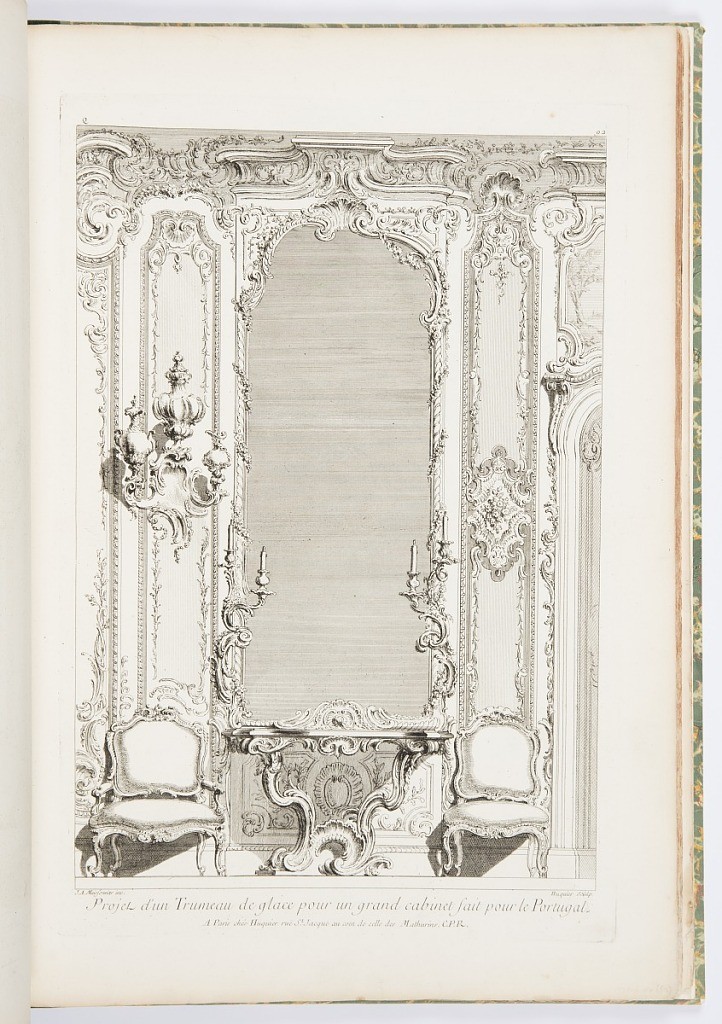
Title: Plate 2, Projet d'un Trumeau de glace pour un grand cabinet fait pour le Portugal (Project for a Pier Glass for a Large Cabinet Made for Portugal), Oeuvre de Juste-Aurèle Meissonnier (Works of Juste-Aurèle Meissonnier)
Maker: Juste-Aurèle Meissonnier, French, b. Italy, 1695–1750
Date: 1740–48
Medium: Engraving on white laid paper
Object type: Print
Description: Elaborate boiserie decoration with a tall pier mirror as the central focus and a rococo console table with a shell motif below. Candelabra flank the mirror, and a wall bracket with an arrangement of two ewers and one covered vase appear on the left. A Louis XV arm chair appears at left; a side chair at right.